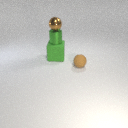
small brown metal sphere above large green rubber cube